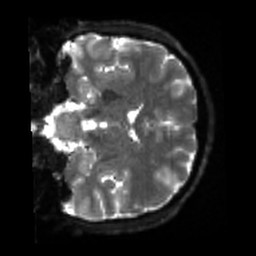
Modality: sbref
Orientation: coronal
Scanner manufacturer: siemens
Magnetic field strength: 3 T
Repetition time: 4 s
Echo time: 0.0594 s